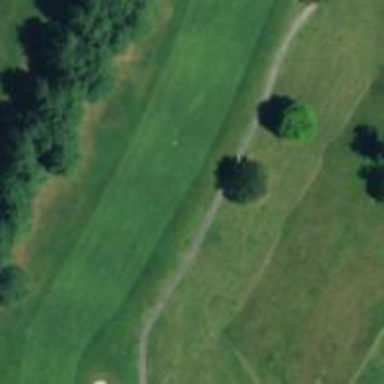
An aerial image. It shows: View of golf hole.